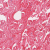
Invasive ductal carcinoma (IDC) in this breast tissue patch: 0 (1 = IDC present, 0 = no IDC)